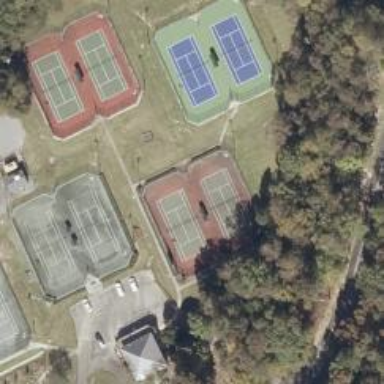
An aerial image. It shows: Tennis court on pitch designated for leisure land.